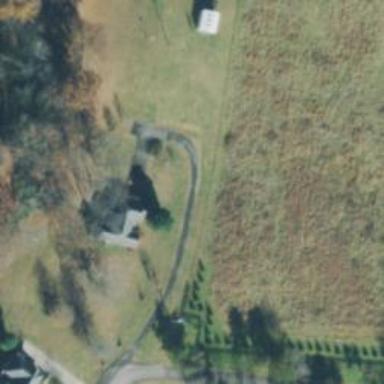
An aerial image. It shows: Driveway.